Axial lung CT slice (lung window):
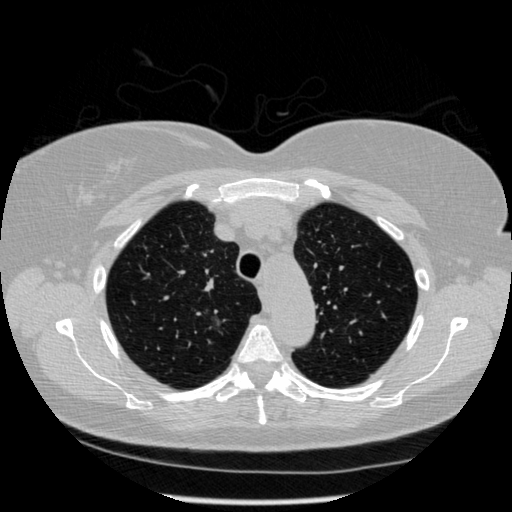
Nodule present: no